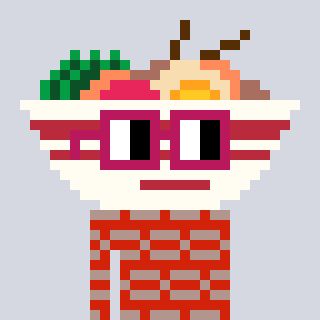
a pixel art character with square dark red glasses, a noodles-shaped head and a red-colored body on a cool background